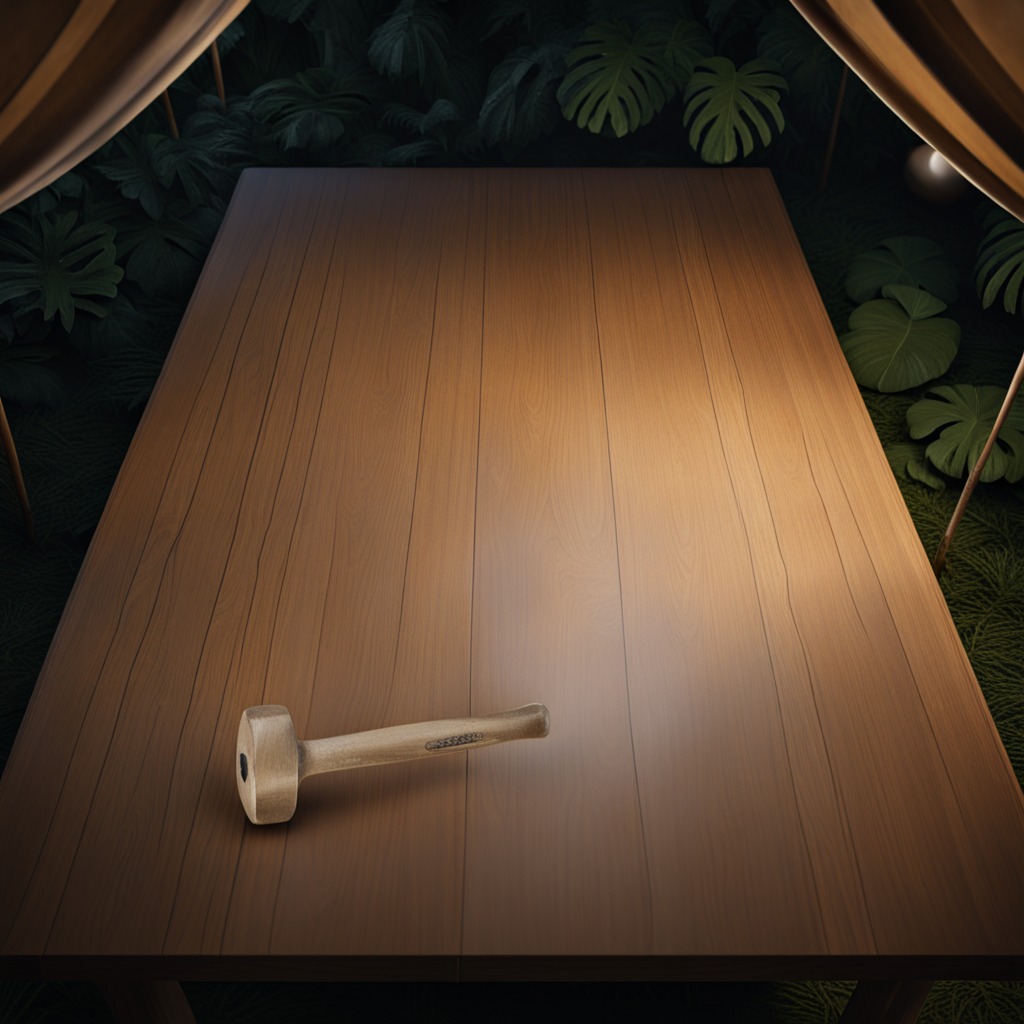
A hammer lying on a wooden table inside a jungle field workshop tent at night dim ambient light soft shadows worn but